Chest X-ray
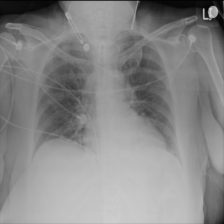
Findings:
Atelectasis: negative
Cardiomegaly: negative
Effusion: negative
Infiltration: negative
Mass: negative
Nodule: negative
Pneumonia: negative
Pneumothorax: negative
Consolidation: negative
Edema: negative
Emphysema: negative
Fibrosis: negative
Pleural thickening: negative
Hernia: negative